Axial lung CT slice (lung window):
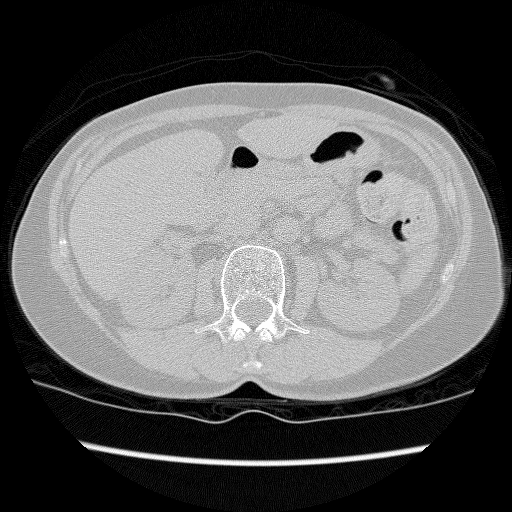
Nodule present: no